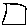
Label: square